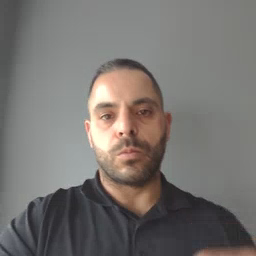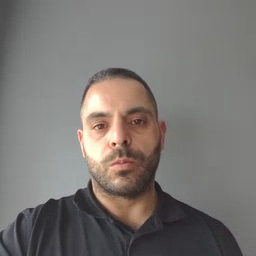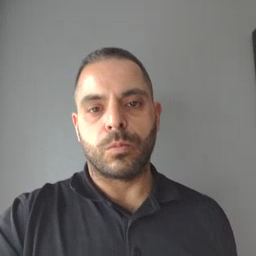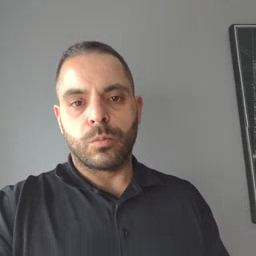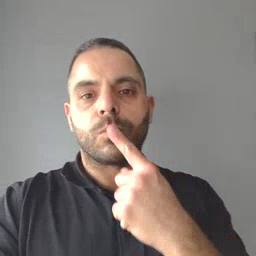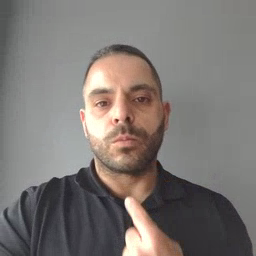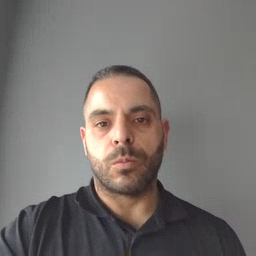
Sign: red